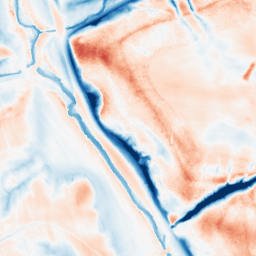
Category: classical
Decomposition family: gaussian
Decomposition parameters: sigma: 10
Upsampling method: cubic_catmull_rom
Upsampling parameters: scale: 8
Upsampling scale: 8